【题型】证明题　【知识点】平面几何　【难度】hard
构造“平行8字型”全等三角形模型是证明线段相等的一种方法。例如：如图1，$D$ 是 $\triangle ABC$ 的边 $AB$ 上一点，$E$ 是 $AC$ 的中点，过点 $C$ 作 $CF \parallel AB$，交 $DE$ 的延长线于点 $F$，可得到 $\triangle ADE \cong \triangle CFE$。

\vspace{1em}
\noindent 【初步运用】

\noindent (1) 如图2，在正方形 $ABCD$ 中，点 $E$ 是 $AB$ 上一点，点 $F$ 是 $BC$ 的延长线上一点，且满足 $AE = CF$，连接 $EF$ 交 $AC$ 于点 $G$，求证：$EG = FG$；

\vspace{1em}
\noindent 【深入探究】

\noindent (2) 如图2，在(1)的条件下，连接 $DG$ 并延长，交 $BC$ 于点 $H$，若 $BH = 5$，$BE = 12$，求正方形的边长；

\vspace{1em}
\noindent 【拓展迁移】

\noindent (3) 如图3，在矩形 $ABCD$ 中，$AB = 2BC$，点 $E$ 在 $AB$ 上，点 $F$ 在 $BC$ 的延长线上，且满足 $AE = 2CF$，连接 $EF$ 交 $AC$ 于点 $G$。判断 $BE$ 与 $CG$ 之间的数量关系，并说明理由。
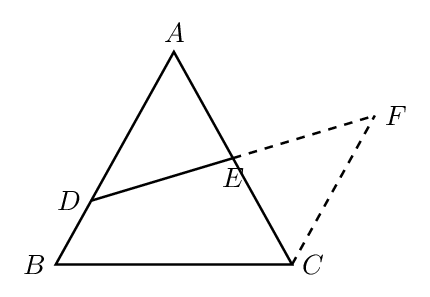
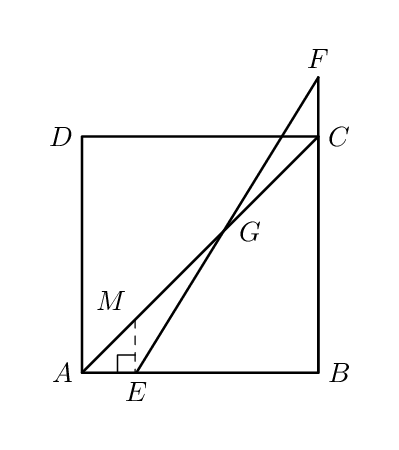
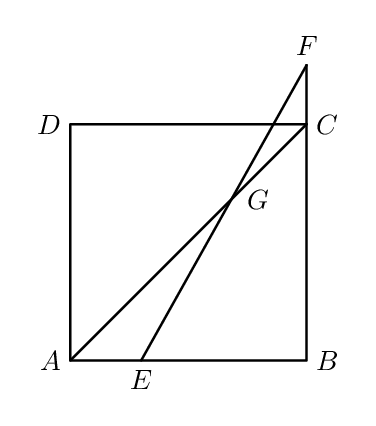
【解答】
\vspace{1em}
\noindent 【答案】(1) 见解析

\noindent (2) 正方形边长为 $15$

\noindent (3) $BE = \dfrac{4\sqrt{5}}{5}CG$，理由见解析

\noindent \textbf{【分析】}
(1) 过点$E$作$EM \perp AB$交$AC$于点$M$，证明$\triangle MEG \cong \triangle CFG$(AAS)，可得出$EG = FG$；

\vspace{0.5em}
\noindent (2) 连接$DE$，$DF$，$EH$，证明$\triangle ADE \cong \triangle DCF$(SAS)，得出$DE = DF$，由等腰三角形的性质得出$DG \perp EF$，则$DH$是$EF$的中垂线，可得出$EH = FH$，由勾股定理求出$EH = 13$，设$AE = x$，则$CF = x$，得出方程$2x + 7 = 13$，解得$x = 3$，然后由$AB = AE + EB$，求解即可。

\vspace{0.5em}
\noindent (3) 过点$E$作$EM \perp AB$交$AC$于点$M$，证明$\triangle AEM \sim \triangle ABC$，得$\dfrac{AE}{AB} = \dfrac{EM}{BC}$，从而可证明$EM = CF$，然后证明$\triangle EMG \cong \triangle FCG$(AAS)，得$MG = CG$，设$BC = x$，$CF = EM = y$，则$AB = 2x$，$AE = 2y$，由勾股定理，得$AC = \sqrt{AB^2 + BC^2} = \sqrt{5}x$，$AM = \sqrt{AE^2 + EM^2} = \sqrt{5}y$，最后由$ME \parallel BC$，得$\dfrac{AE}{BE} = \dfrac{AM}{CM}$，即$\dfrac{AE}{BE} = \dfrac{AM}{2CG}$，则$\dfrac{2y}{BE} = \dfrac{\sqrt{5}y}{2CG}$，即可得出结论。

\vspace{1em}
\noindent \textbf{【详解】}
解：(1) 如图2，过点$E$作$EM \perp AB$交$AC$于点$M$，

$\because$ 四边形$ABCD$是正方形，
\begin{align*}
\therefore \angle CAB &= 45^\circ,\ \angle ABC = 90^\circ, \\
\therefore \angle MAE &= \angle AME = 45^\circ, \\
\therefore AE &= EM,
\end{align*}
又$\because AE = FC$，
\begin{align*}
\therefore EM &= CF, \\
\because \angle AEM &= \angle ABC = 90^\circ, \\
\therefore ME &\parallel CF, \\
\therefore \angle MEG &= \angle GFC,
\end{align*}
又$\because \angle MGE = \angle FGC$，
\begin{align*}
\therefore \triangle MEG &\cong \triangle CFG(\text{AAS}), \\
\therefore EG &= FG;
\end{align*}

\vspace{1em}
\noindent (2) 如图2，连接$DE$，$DF$，$EH$，

\vspace{1em}
$\because$ 正方形$ABCD$中，$\angle DAE = \angle DCB = 90^\circ$，$DC = AD$，
\begin{align*}
\therefore \angle DAE &= \angle DCF = 90^\circ,
\end{align*}
又$\because AE = CF$，
\begin{align*}
\therefore \triangle ADE &\cong \triangle DCF(\text{SAS}), \\
\therefore DE &= DF,
\end{align*}
由(2)知$EG = GF$，
\begin{align*}
\therefore DG &\perp EF, \\
\therefore DH &\text{是}EF\text{的中垂线}, \\
\therefore EH &= FH,
\end{align*}
$\because BE = 12$，$BH = 5$，
\begin{align*}
\therefore EH &= \sqrt{BE^2 + BH^2} = \sqrt{12^2 + 5^2} = 13, \\
\therefore FH &= 13,
\end{align*}
设$AE = x$，则$CF = x$，
\begin{align*}
\therefore AB &= CB = 12 + x, \\
\therefore CH &= 7 + x, \\
\therefore FH &= CF + CH = x + 7 + x = 2x + 7, \\
\therefore 2x + 7 &= 13,
\end{align*}
解得$x = 3$，即$AE = 3$，
\begin{align*}
\therefore AB &= AE + EB = 15,\ \text{即正方形的边长为}\ 15.
\end{align*}

\vspace{1em}
\noindent (3) $BE = \dfrac{4\sqrt{5}}{5}CG$，

\vspace{0.5em}
\noindent 理由如下：过点$E$作$EM \perp AB$交$AC$于点$M$，如图3，

\vspace{1em}
$\because$ 矩形$ABCD$，
\begin{align*}
\therefore \angle B &= 90^\circ,
\end{align*}
$\because EM \perp AB$，
\begin{align*}
\therefore \angle AEM &= 90^\circ, \\
\therefore \angle B &= \angle AEM, \\
\therefore ME &\parallel BC, \\
\therefore \triangle AEM &\sim \triangle ABC, \\
\therefore \frac{AE}{AB} &= \frac{EM}{BC}, \\
\therefore \frac{AE}{EM} &= \frac{AB}{BC},
\end{align*}
$\because AB = 2BC$，
\begin{align*}
\therefore \frac{AE}{EM} &= \frac{AB}{BC} = 2, \\
\therefore AE &= 2EM,
\end{align*}
$\because AE = 2CF$，
\begin{align*}
\therefore EM &= CF,
\end{align*}
$\because ME \parallel BC$，
\begin{align*}
\therefore \angle MEG &= \angle F,
\end{align*}
$\because \angle EGM = \angle FGC$，
\begin{align*}
\therefore \triangle EMG &\cong \triangle FCG(\text{AAS}), \\
\therefore MG &= CG,
\end{align*}
设$BC = x$，$CF = EM = y$，则$AB = 2x$，$AE = 2y$，

由勾股定理，得
$AC = \sqrt{AB^2 + BC^2} = \sqrt{5}x$，
$AM = \sqrt{AE^2 + EM^2} = \sqrt{5}y$，

$\because ME \parallel BC$，
\begin{align*}
\therefore \frac{AE}{BE} &= \frac{AM}{CM},\ \text{即}\ \frac{AE}{BE} = \frac{AM}{2CG},
\end{align*}

\noindent
\begin{align*}
\therefore \frac{2y}{BE} &= \frac{\sqrt{5}y}{2CG}, \\
\therefore BE &= \frac{4\sqrt{5}}{5}CG.
\end{align*}

\vspace{1em}
\noindent \textbf{【点睛】}
本题考查正方形的性质，矩形的性质，全等三角形的判定与性质，相似三角形的判定与性质，勾股定理，平行线分线段成比例，线段垂直平分线的性质。熟练掌握全等三角形的判定与性质，相似三角形的判定与性质，勾股定理是解题的关键。
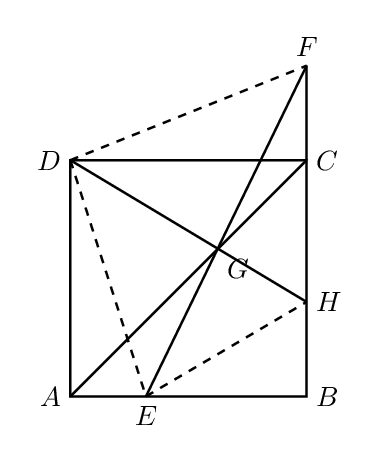
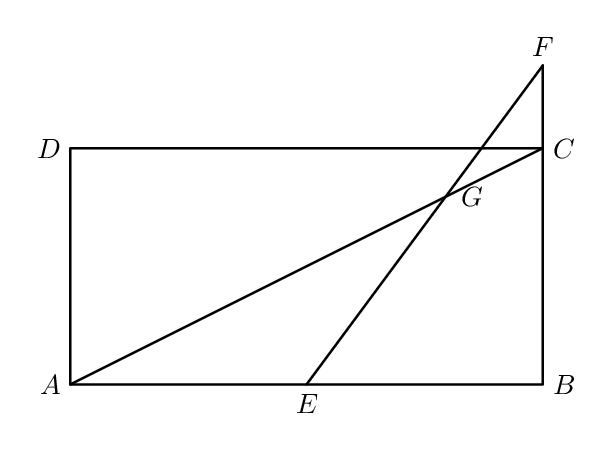
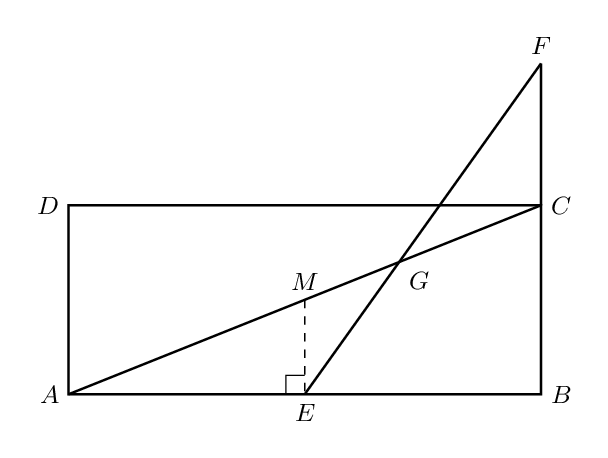